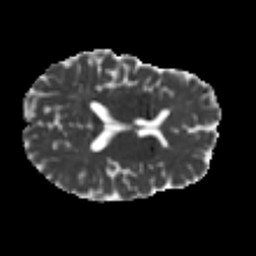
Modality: MD
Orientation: axial
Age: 47
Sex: male
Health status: healthy
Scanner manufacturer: ge
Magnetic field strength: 3 T
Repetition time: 11 s
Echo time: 0.0637 s